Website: lowes
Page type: payment
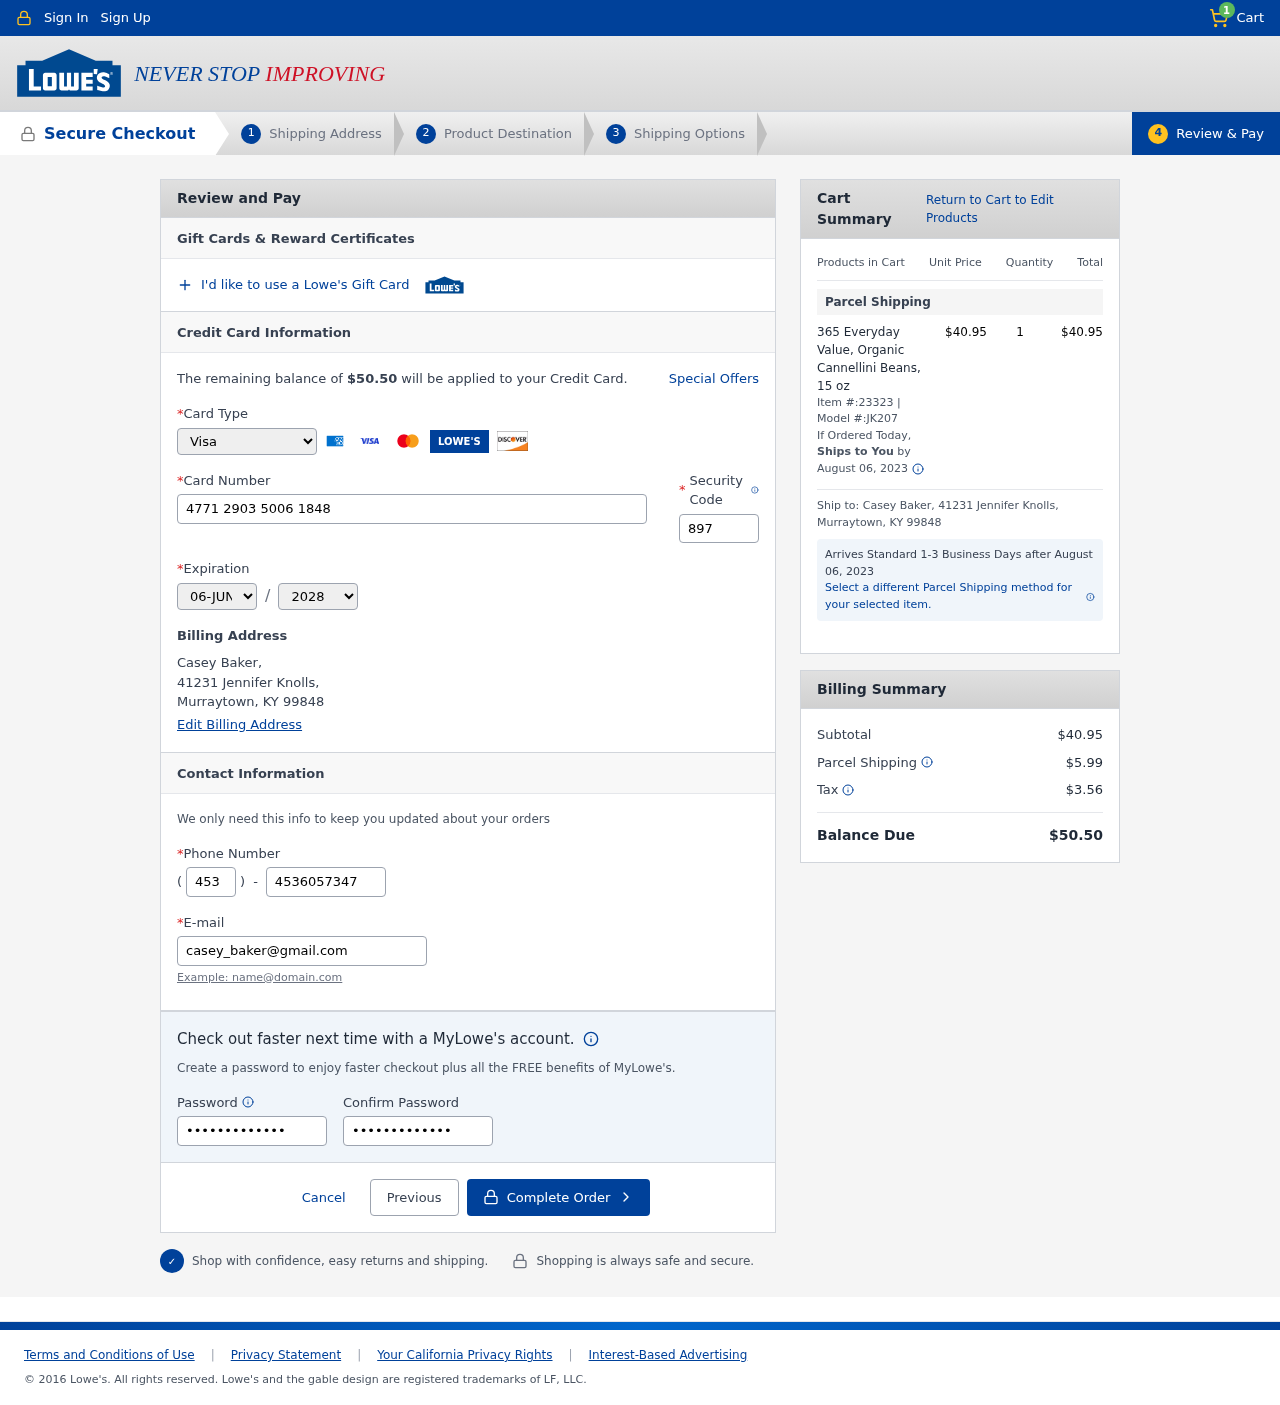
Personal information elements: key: PII_CARD_CVV
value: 897
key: PII_CARD_EXPIRY_MONTH
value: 06
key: PII_CARD_EXPIRY_YEAR
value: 28
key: PII_CARD_NUMBER
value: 4771 2903 5006 1848
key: PII_CARD_TYPE
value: Visa
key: PII_CITY_STATE_ZIP
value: Murraytown, KY 99848
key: PII_EMAIL
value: casey_baker@gmail.com
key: PII_FULLNAME
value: Casey Baker,
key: PII_PHONE
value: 4536057347
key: PII_PHONE_AREA
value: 453
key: PII_STREET
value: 41231 Jennifer Knolls,
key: PII_FULLNAME2
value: Casey Baker
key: PII_STREET2
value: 41231 Jennifer Knolls
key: PII_CITY_STATE_ZIP2
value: Murraytown, KY 99848
Product elements: key: PRODUCT1_NAME
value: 365 Everyday Value, Organic Cannellini Beans, 15 oz
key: PRODUCT1_PRICE
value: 40.95
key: PRODUCT1_QUANTITY
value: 1
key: PRODUCT1_ITEM
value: Item #:23323
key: PRODUCT1_MODEL
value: Model #:JK207
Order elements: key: ORDER_NUM_ITEMS
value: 1
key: ORDER_TOTAL
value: $50.50
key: ORDER_SHIPPING_DATE
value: August 06, 2023
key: ORDER_SUBTOTAL
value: $40.95
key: ORDER_SHIPPING_DATE2
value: August 06, 2023
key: ORDER_SHIPPING_COST
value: $5.99
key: ORDER_TAX
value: $3.56